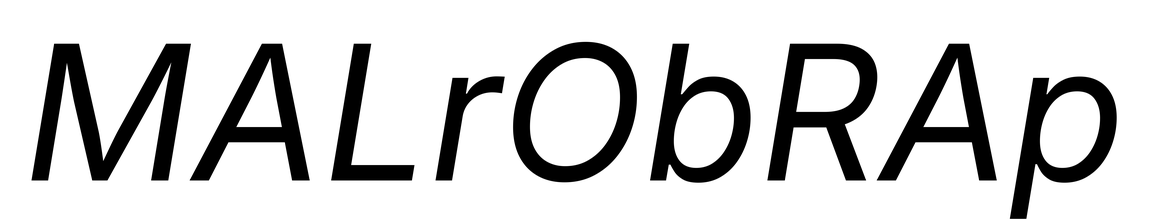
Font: Inter-Italic_Italic